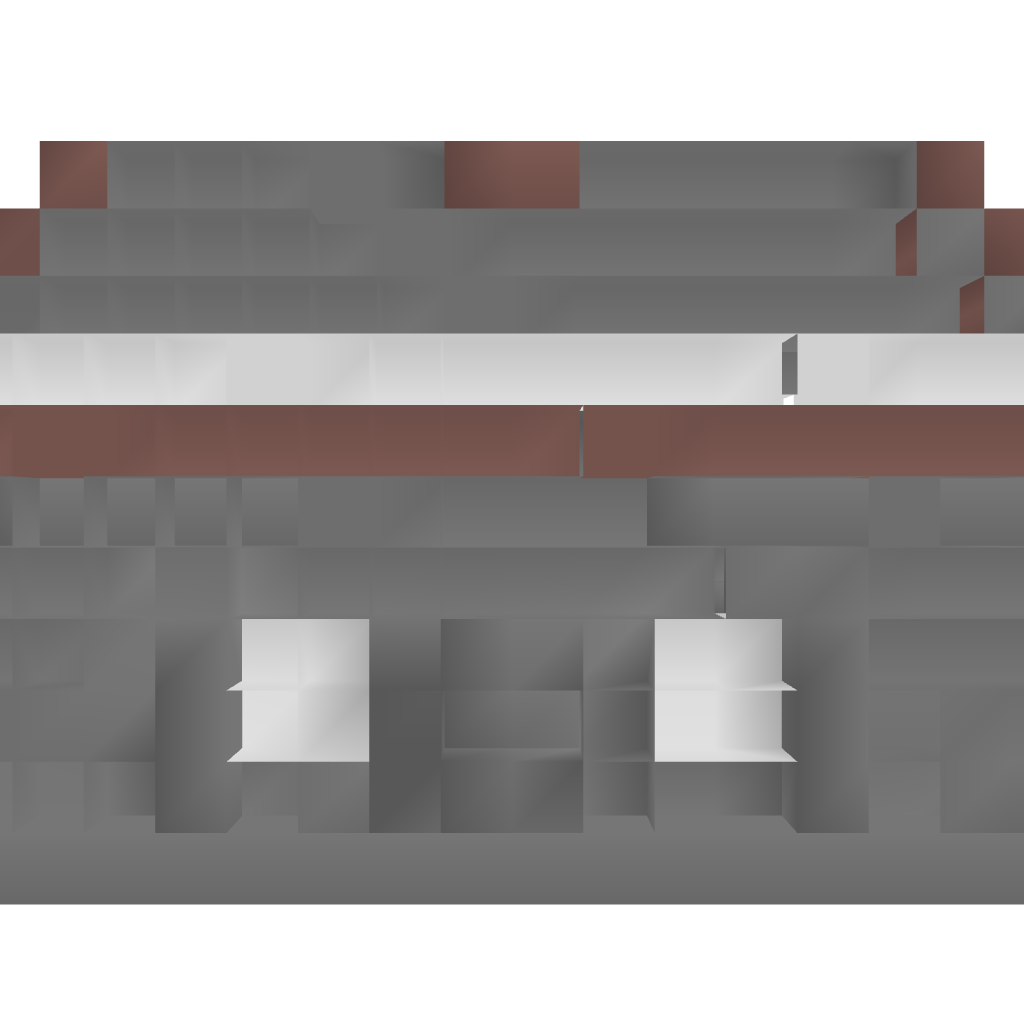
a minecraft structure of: Small house bad low quality